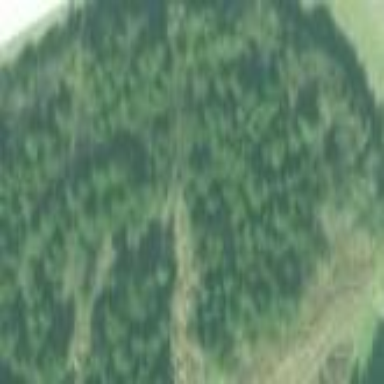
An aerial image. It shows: Mixed woodland area with variety of leaf types and cycles.